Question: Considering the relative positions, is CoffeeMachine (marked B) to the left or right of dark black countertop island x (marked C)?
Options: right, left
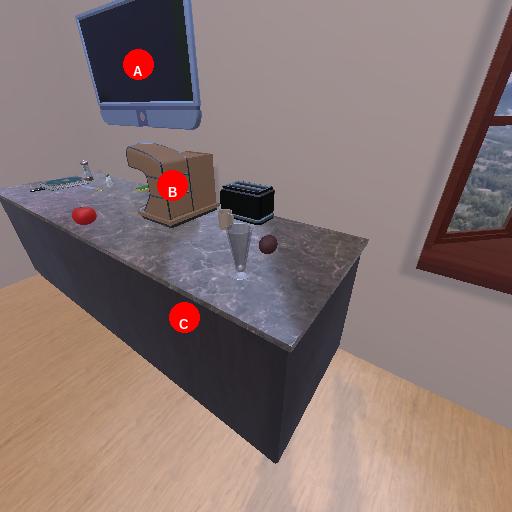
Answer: right